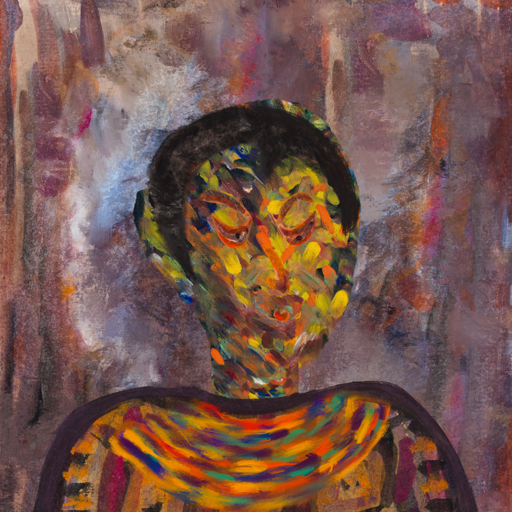
Background: Hypocrite, Head And Neck Side: An_Impression, Face Side: Hypocrite, Bust: Doll, Hair Side: Roy_Bahadur, Head Accessory: Blank, Second Necklace: An_Impression_2, Necklace: Blank, Baby: Blank